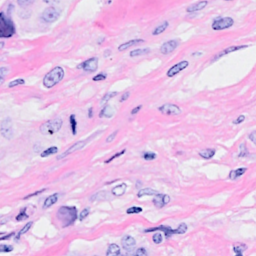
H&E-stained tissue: Breast